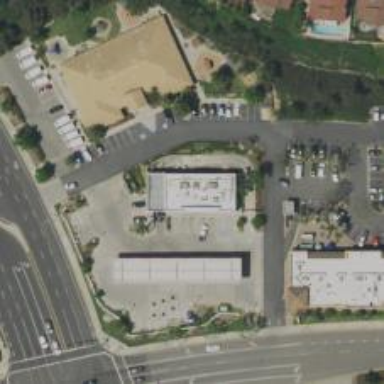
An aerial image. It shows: Convenience shop.